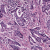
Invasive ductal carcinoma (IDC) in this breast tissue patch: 1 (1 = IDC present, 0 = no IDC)